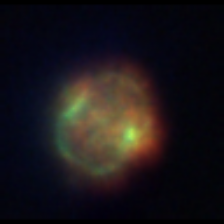
Taxon: Ciliates
Group: Other